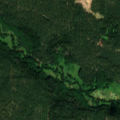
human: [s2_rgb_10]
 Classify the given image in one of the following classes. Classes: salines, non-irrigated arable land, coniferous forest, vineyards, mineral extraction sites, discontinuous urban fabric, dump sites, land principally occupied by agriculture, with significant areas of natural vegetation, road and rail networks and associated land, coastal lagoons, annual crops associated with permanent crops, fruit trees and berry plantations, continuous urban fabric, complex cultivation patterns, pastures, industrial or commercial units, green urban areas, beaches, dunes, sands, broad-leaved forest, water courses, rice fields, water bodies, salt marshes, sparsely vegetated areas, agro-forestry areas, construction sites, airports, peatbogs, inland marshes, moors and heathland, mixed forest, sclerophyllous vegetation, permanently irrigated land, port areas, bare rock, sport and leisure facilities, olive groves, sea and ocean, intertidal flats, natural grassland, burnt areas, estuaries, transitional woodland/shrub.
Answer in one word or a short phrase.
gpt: land principally occupied by agriculture, with significant areas of natural vegetation, coniferous forest, transitional woodland/shrub